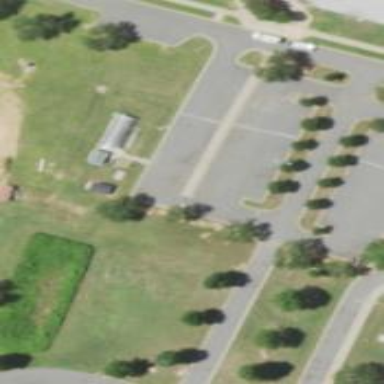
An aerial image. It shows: Parking area.